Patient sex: F
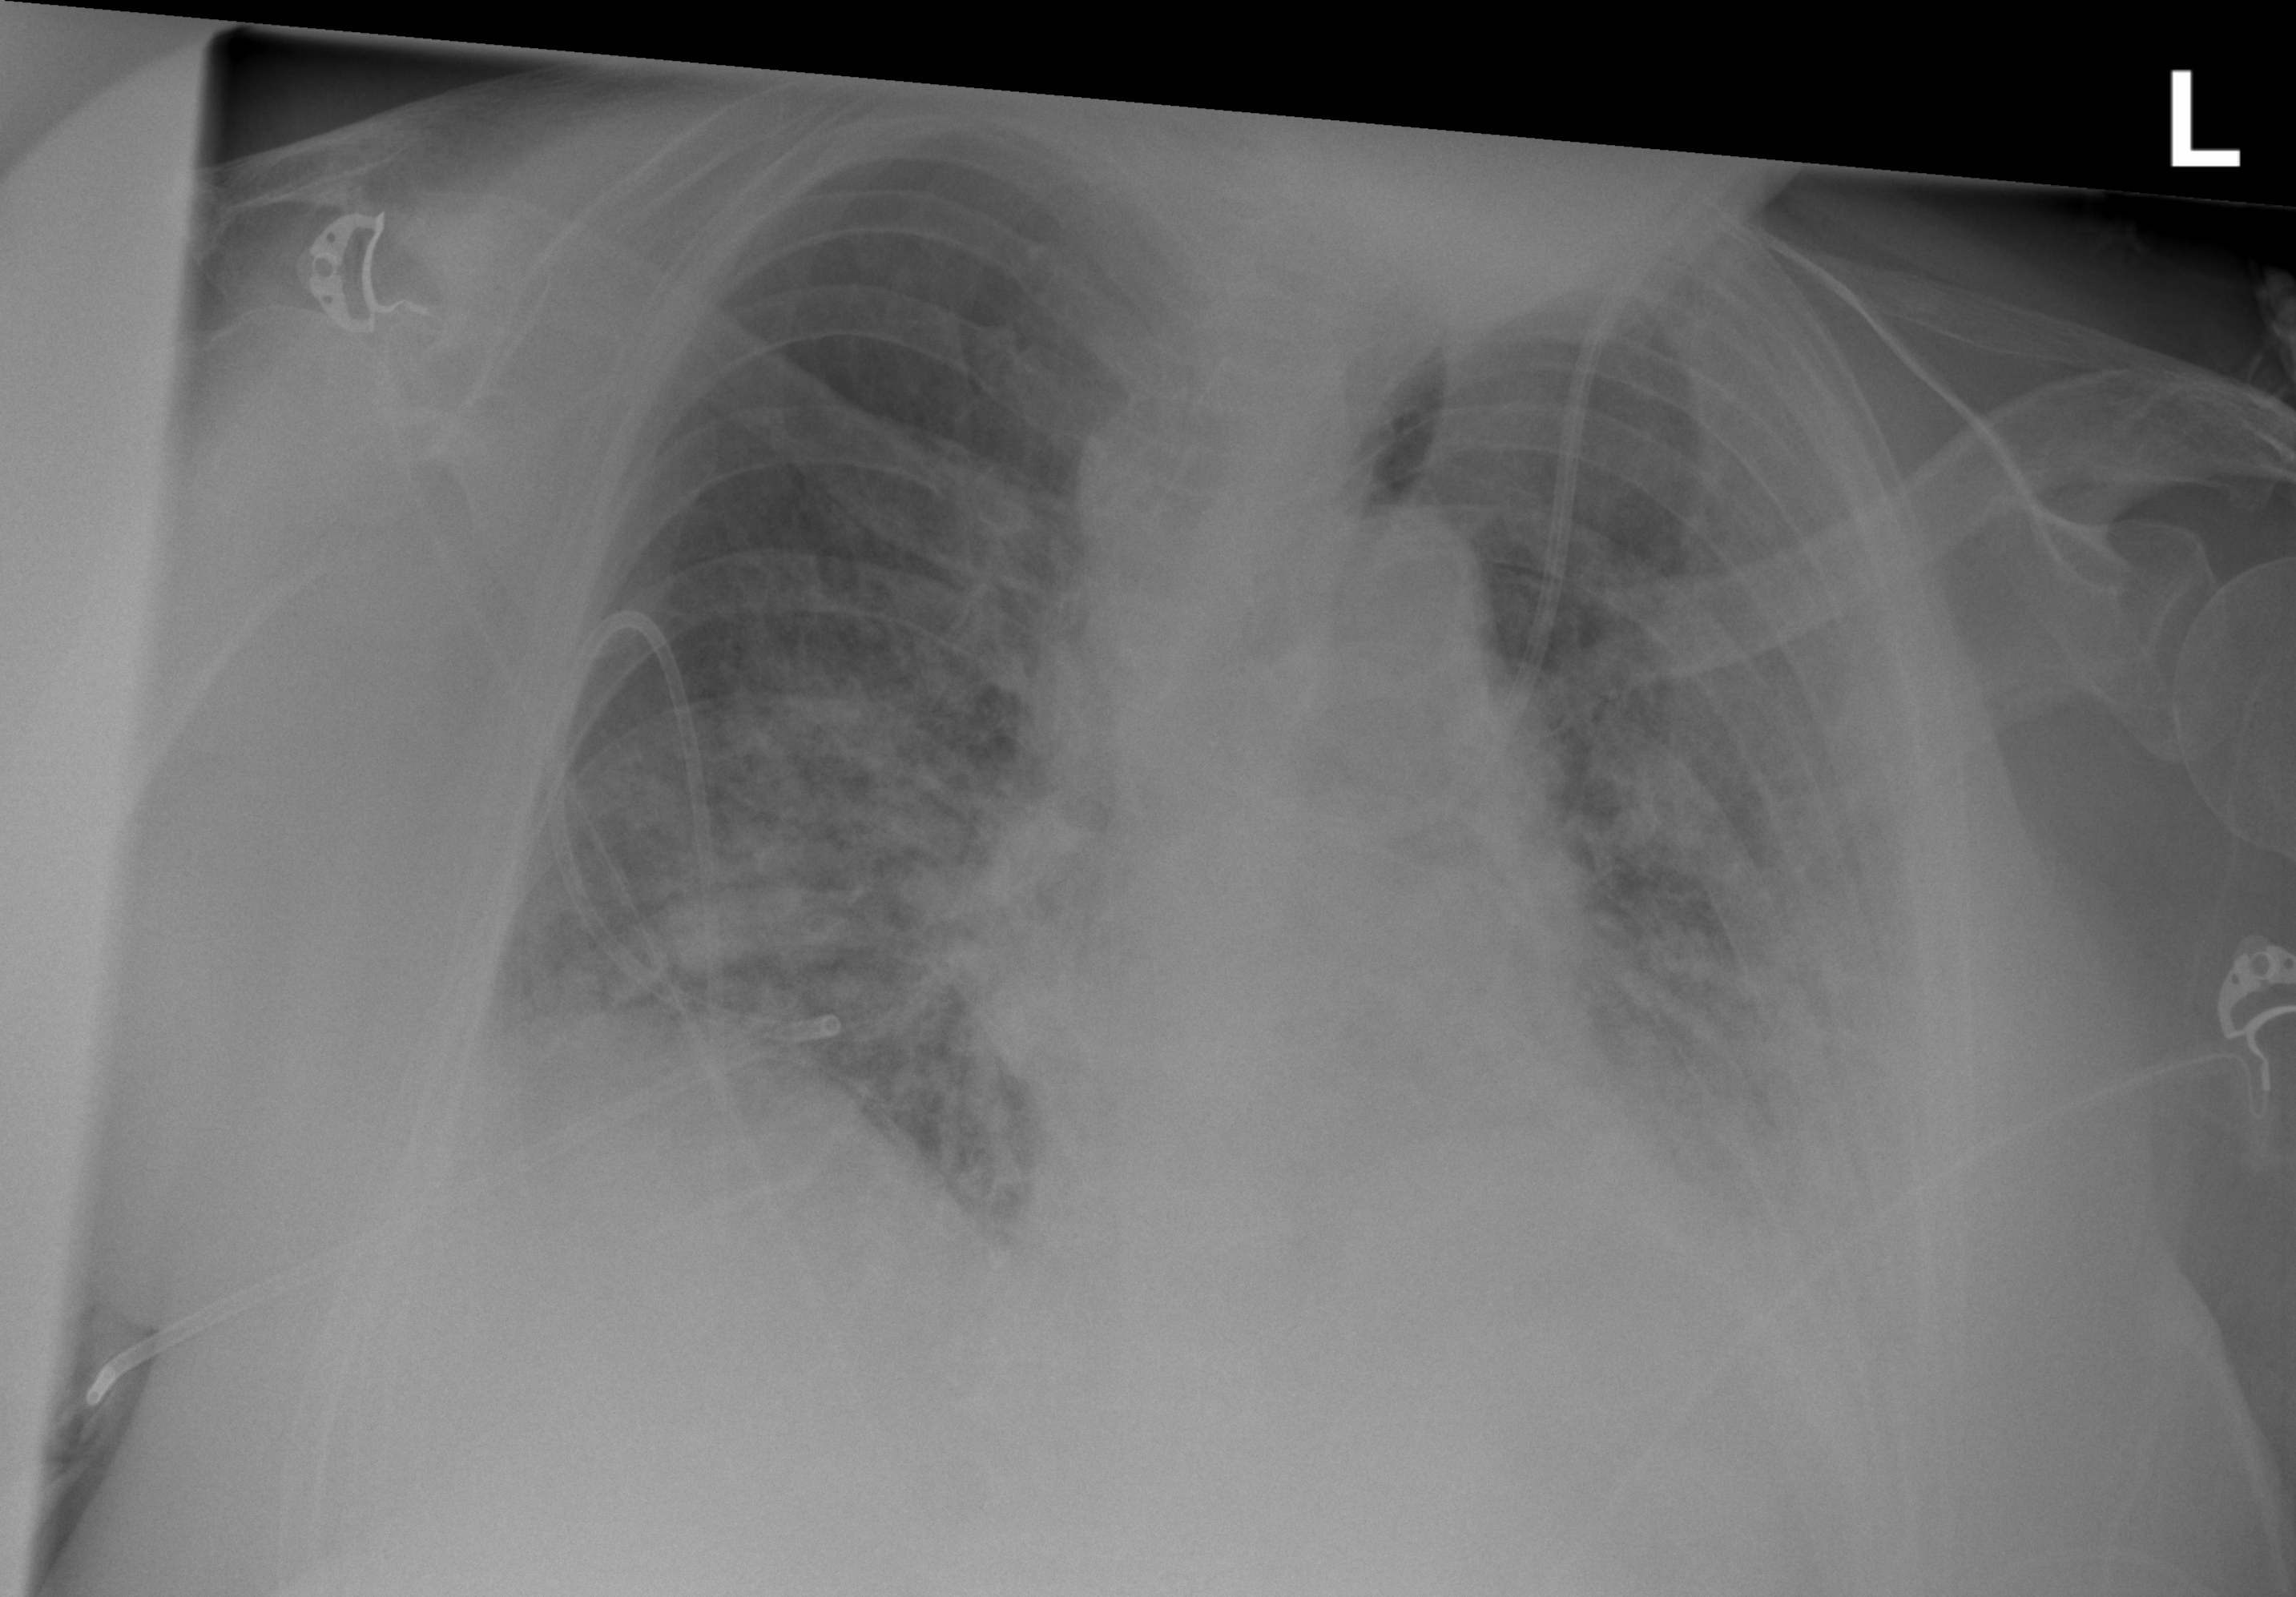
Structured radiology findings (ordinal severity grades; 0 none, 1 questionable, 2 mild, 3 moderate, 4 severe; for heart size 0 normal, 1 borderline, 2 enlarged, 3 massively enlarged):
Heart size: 1
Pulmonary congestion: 2
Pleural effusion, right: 2
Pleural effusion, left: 2
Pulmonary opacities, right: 3
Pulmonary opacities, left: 3
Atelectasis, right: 2
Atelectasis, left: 2